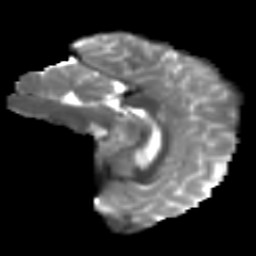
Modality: T2w
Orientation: sagittal
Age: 16
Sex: male
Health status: ill
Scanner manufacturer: ge
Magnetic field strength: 3 T
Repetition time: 6.752 s
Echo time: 0.079 s